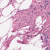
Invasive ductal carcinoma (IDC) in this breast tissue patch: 0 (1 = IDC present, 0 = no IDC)